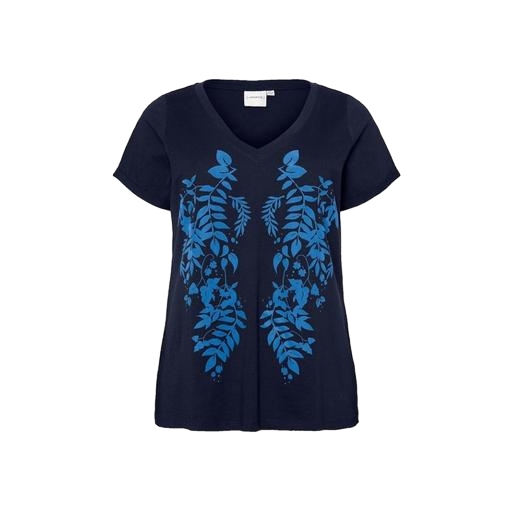
blue plus size printed t-shirt only macy, blue dp curve navy bird printed tee, blue printed contrast t-shirt only macy, white background